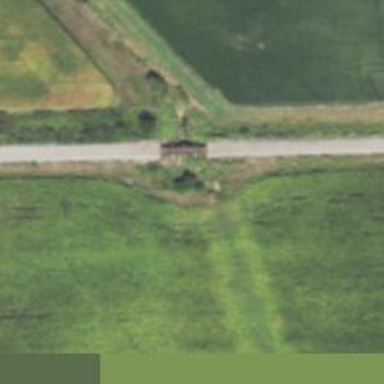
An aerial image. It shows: Bridge over single railway track.